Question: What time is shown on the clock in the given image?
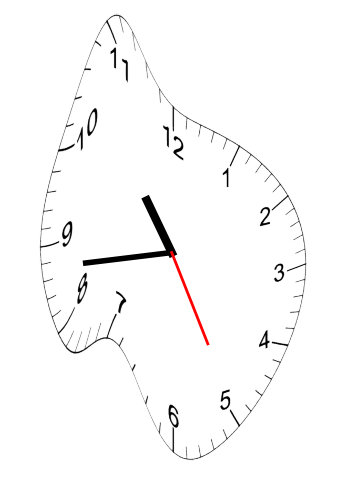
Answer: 10:43:25